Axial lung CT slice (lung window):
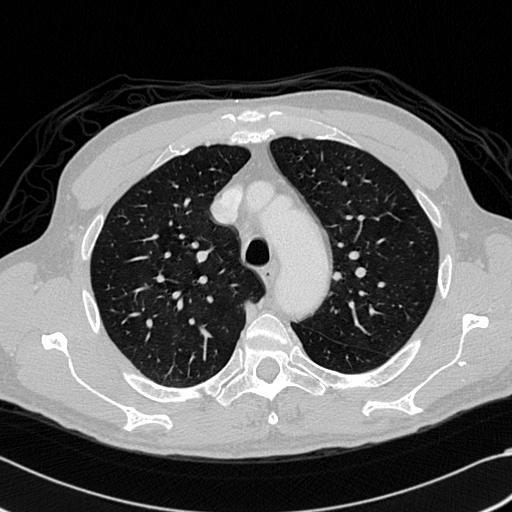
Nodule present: no